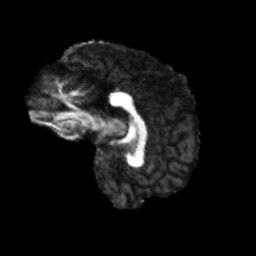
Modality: FA
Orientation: sagittal
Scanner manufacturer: siemens
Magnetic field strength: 3 T
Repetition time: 4 s
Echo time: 0.0594 s